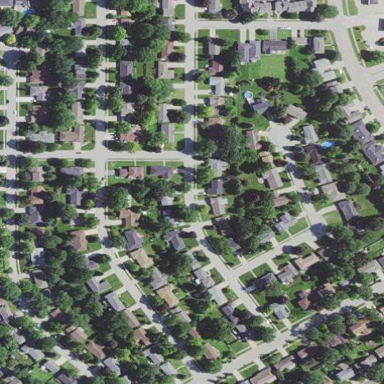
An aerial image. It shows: Residential area consisting of single-family homes.